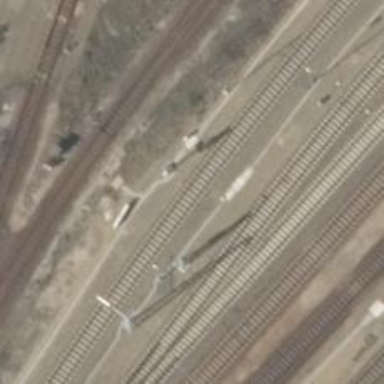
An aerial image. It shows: Railway signal.